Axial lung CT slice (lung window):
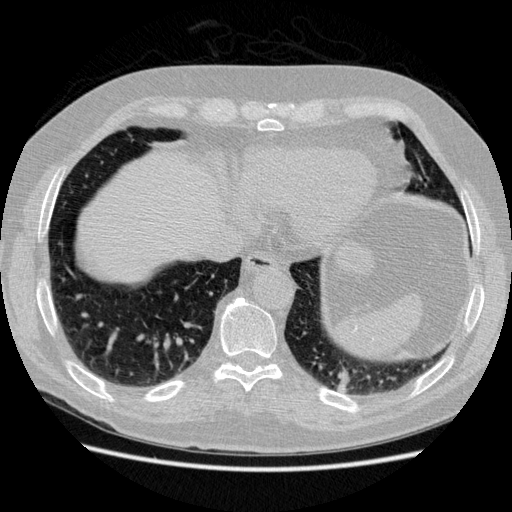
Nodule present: no